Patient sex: F
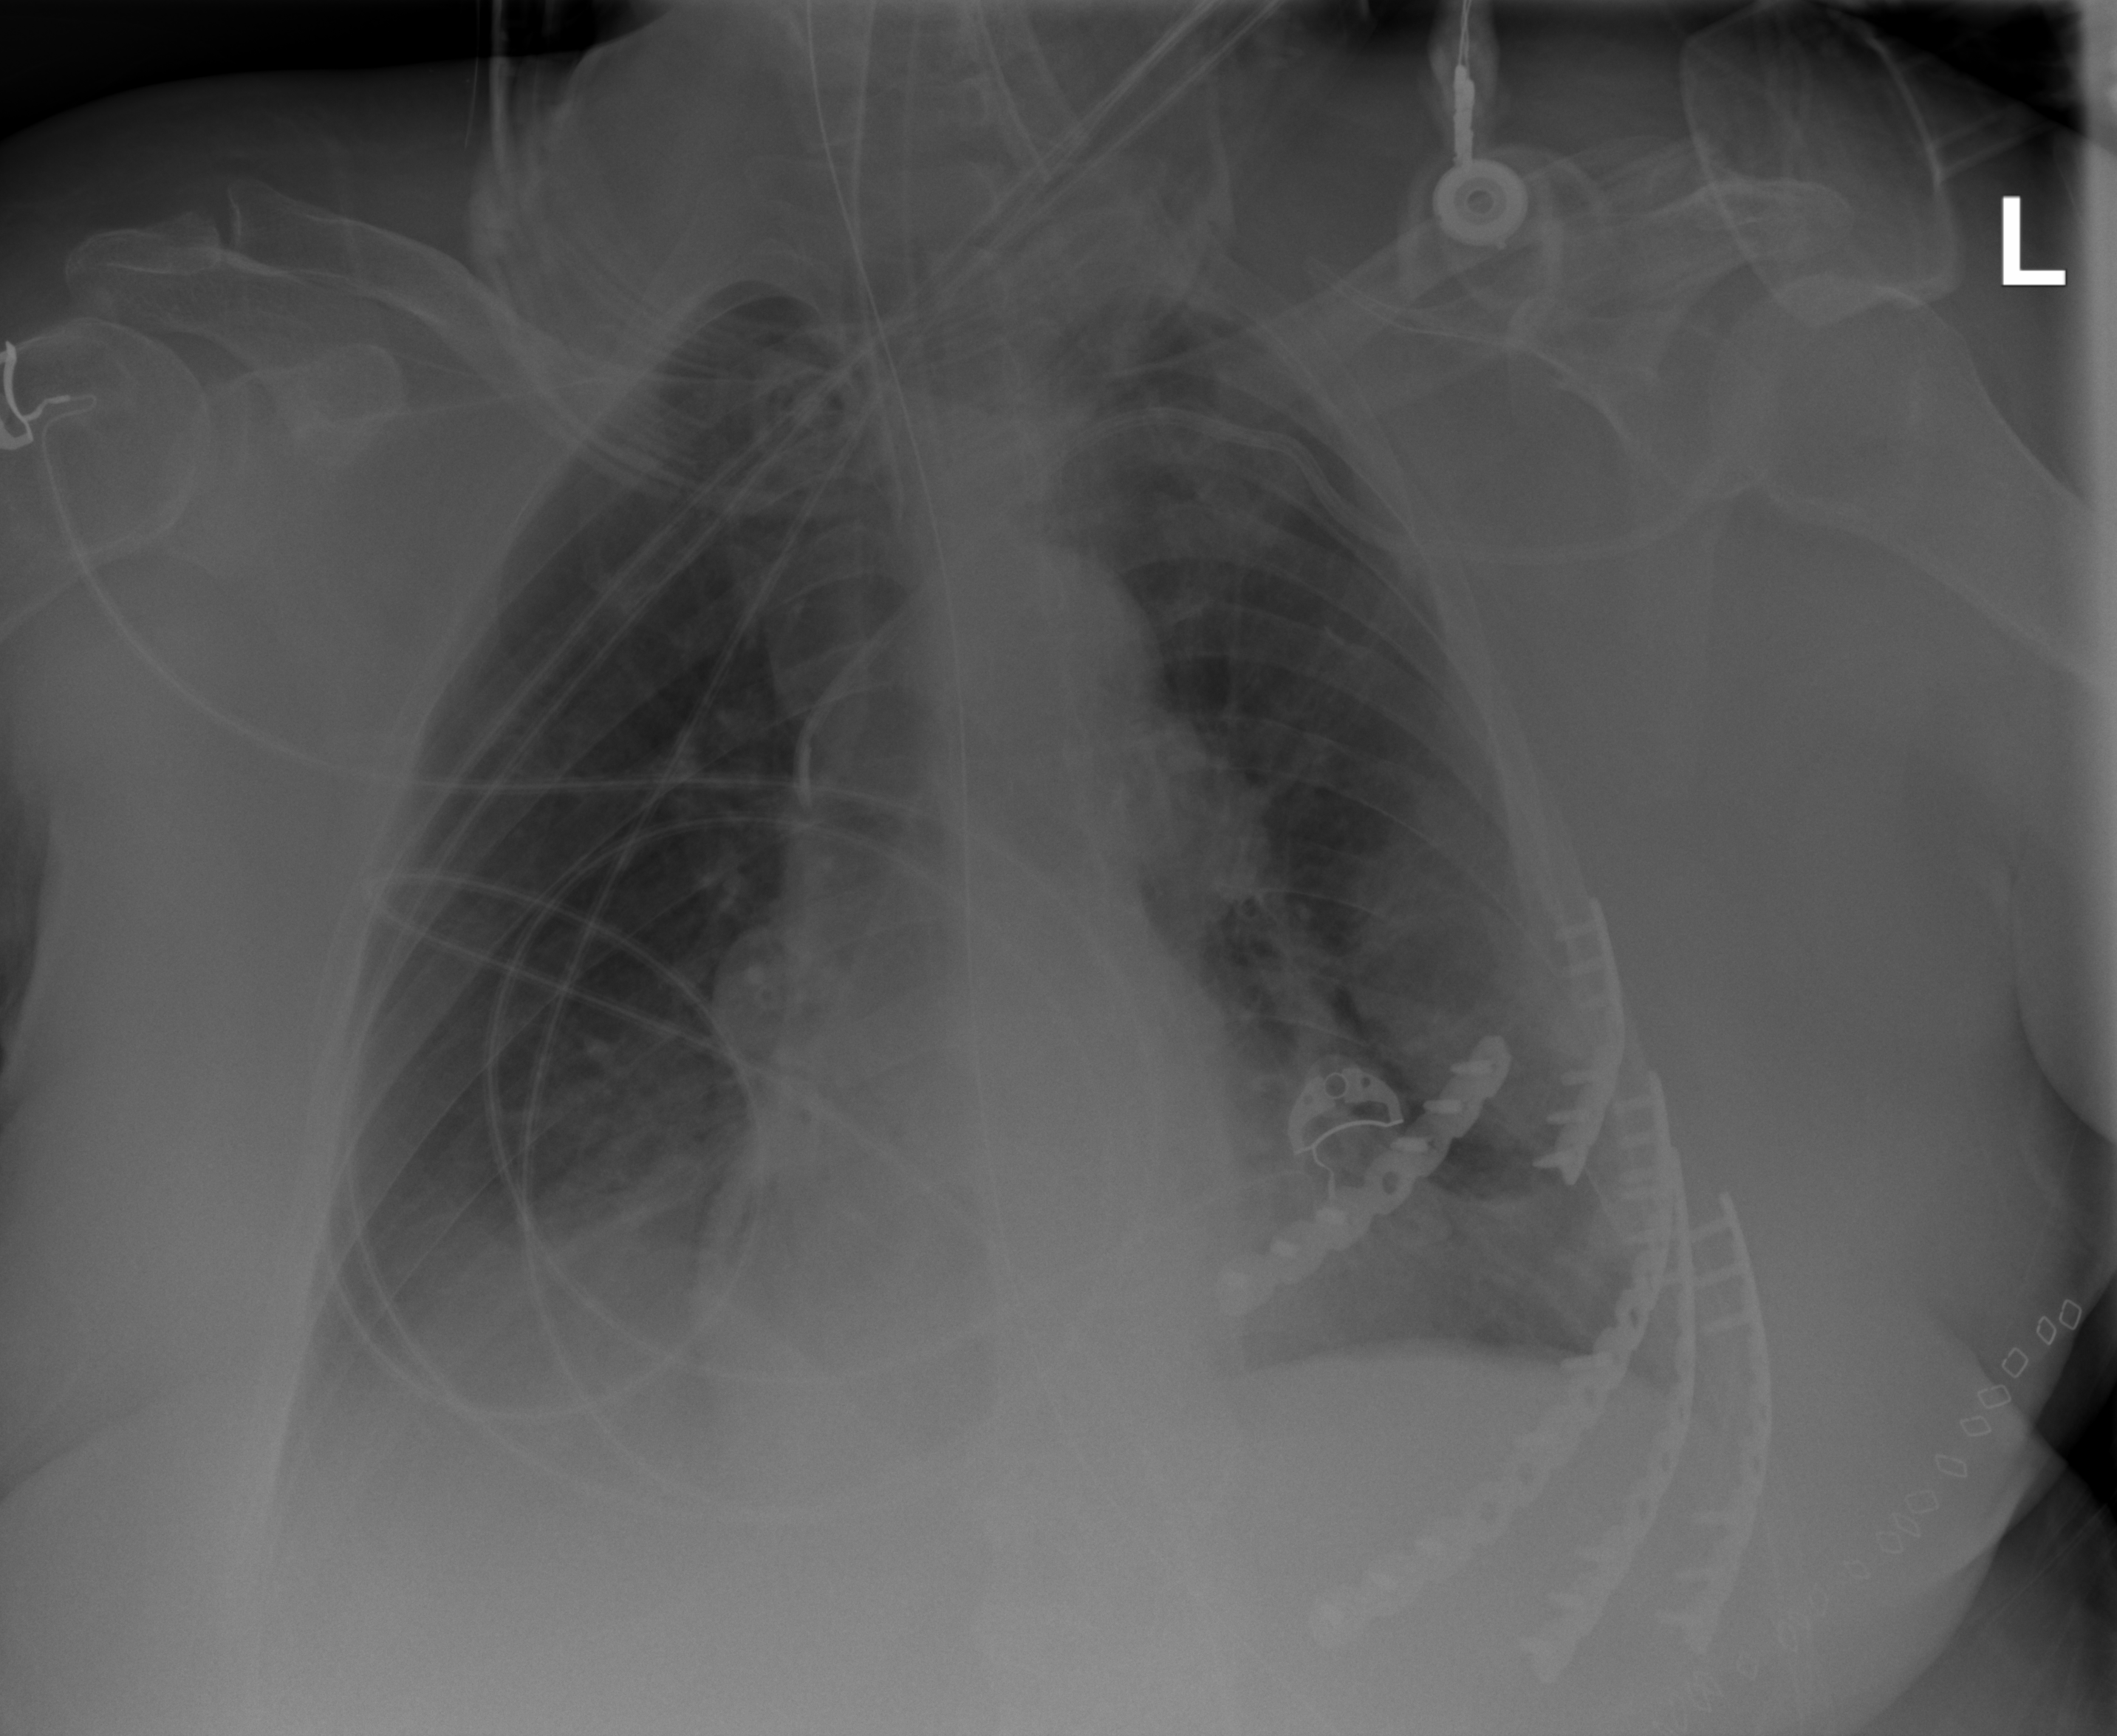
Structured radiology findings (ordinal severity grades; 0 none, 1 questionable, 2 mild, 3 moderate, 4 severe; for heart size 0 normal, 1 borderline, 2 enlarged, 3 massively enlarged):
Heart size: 2
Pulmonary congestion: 0
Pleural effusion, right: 2
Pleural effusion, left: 2
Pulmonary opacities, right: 0
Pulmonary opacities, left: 0
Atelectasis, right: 2
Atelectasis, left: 2